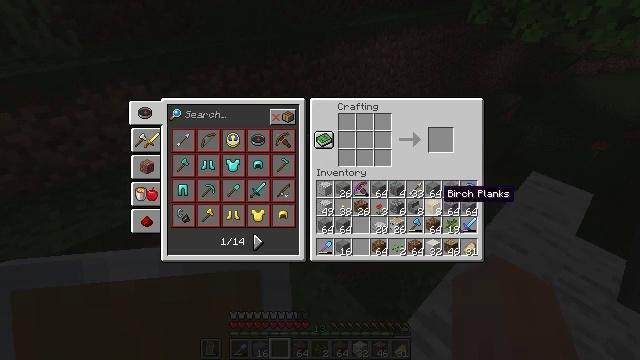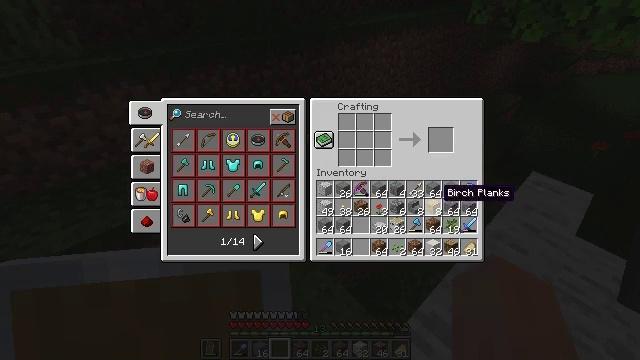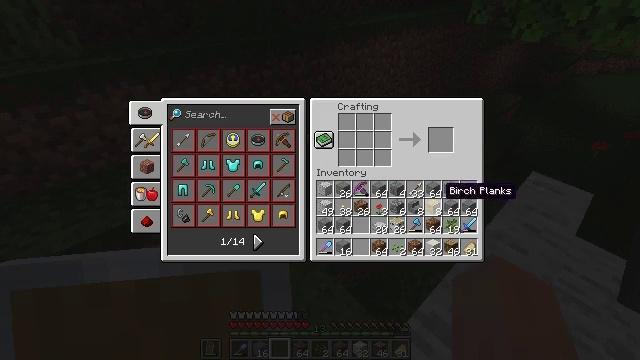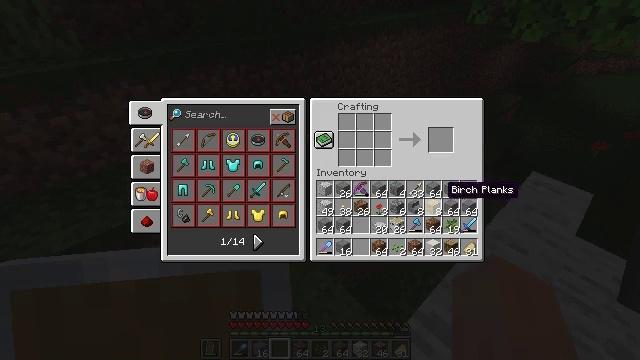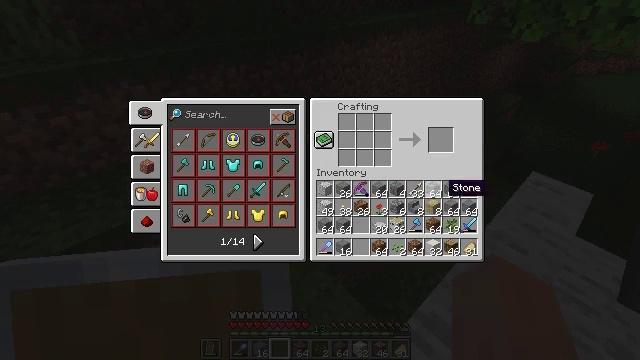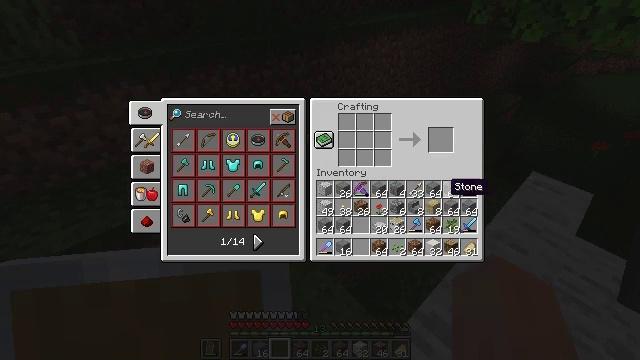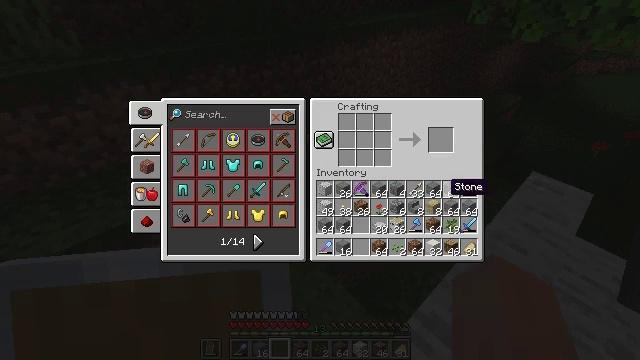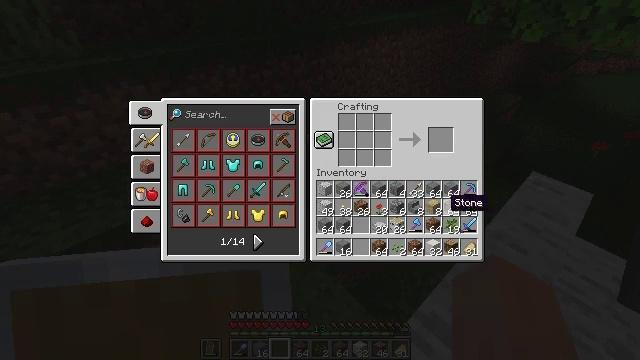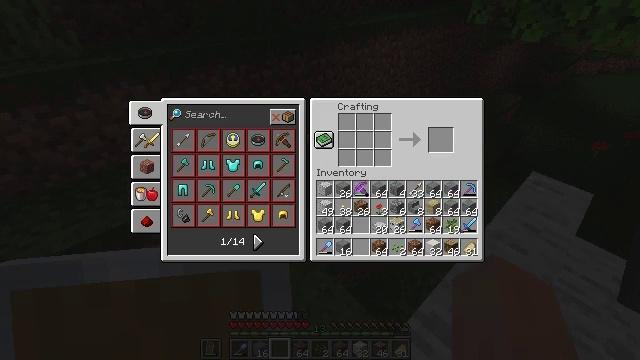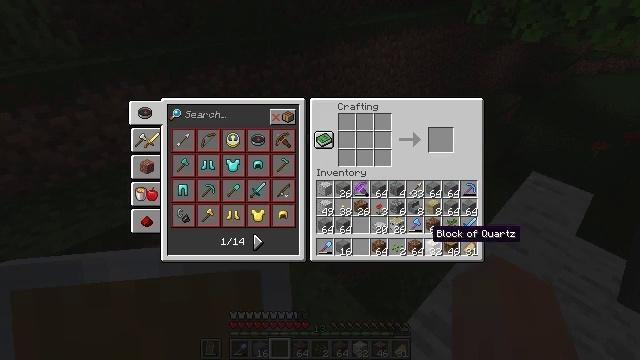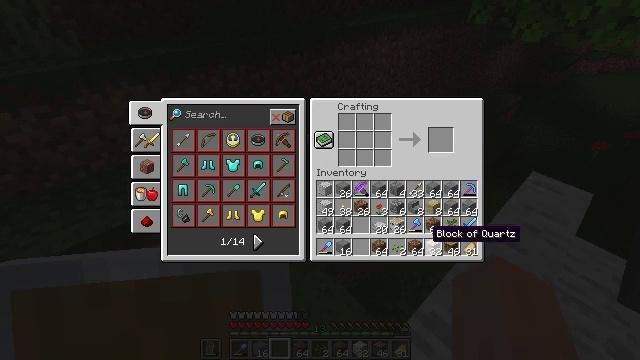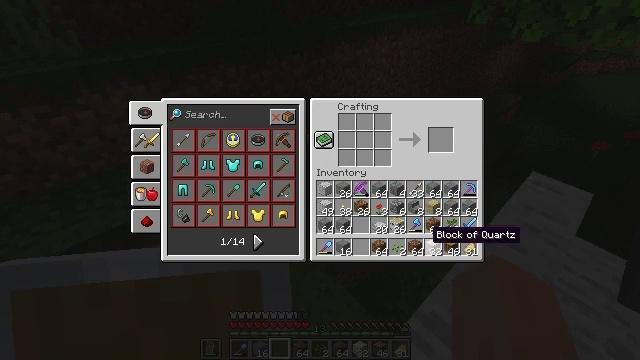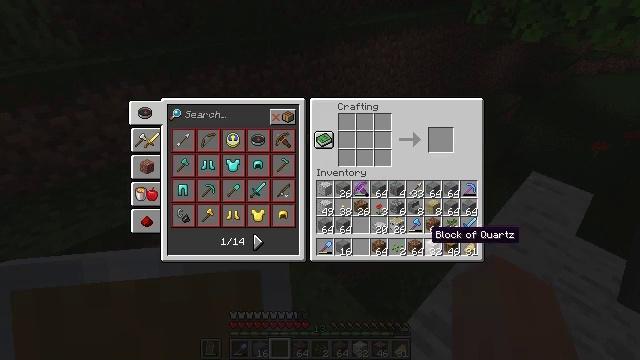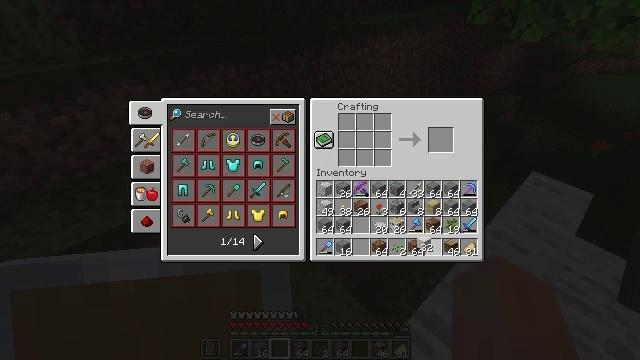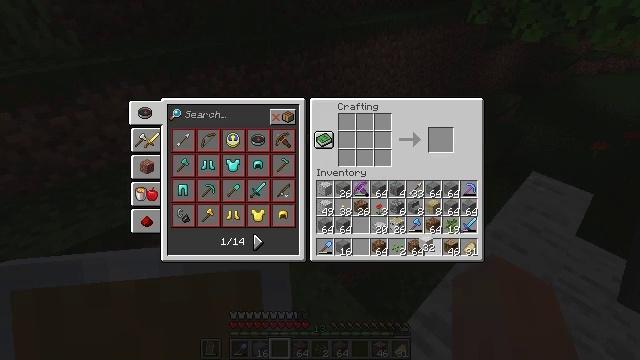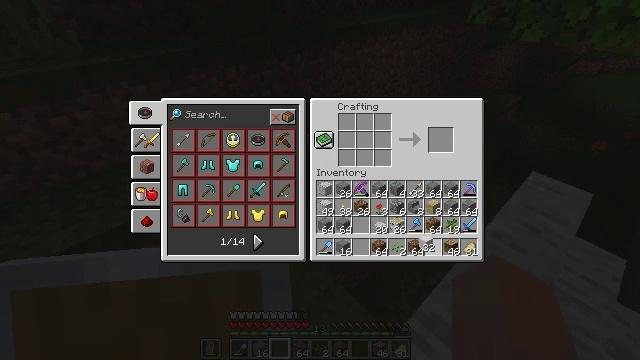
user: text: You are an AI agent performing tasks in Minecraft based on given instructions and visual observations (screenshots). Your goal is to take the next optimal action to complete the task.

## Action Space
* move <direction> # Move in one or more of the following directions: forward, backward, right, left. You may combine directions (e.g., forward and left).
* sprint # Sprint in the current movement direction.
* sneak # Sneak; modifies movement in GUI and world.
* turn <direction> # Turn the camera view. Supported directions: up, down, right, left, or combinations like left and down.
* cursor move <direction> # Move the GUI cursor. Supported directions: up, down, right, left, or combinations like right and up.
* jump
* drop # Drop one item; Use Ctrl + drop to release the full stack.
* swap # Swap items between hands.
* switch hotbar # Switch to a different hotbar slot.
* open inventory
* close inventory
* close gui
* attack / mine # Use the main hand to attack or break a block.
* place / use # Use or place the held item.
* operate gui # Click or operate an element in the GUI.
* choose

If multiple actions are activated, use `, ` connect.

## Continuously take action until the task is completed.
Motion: motion action
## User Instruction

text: Interact with the crafting table to get quartz stairs.
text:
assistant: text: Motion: no_op
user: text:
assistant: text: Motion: no_op
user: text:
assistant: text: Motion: no_op
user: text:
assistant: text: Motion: no_op
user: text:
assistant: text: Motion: no_op
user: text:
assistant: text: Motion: no_op
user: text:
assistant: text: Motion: cursor move down
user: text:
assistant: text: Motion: cursor move left and down
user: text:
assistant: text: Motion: no_op
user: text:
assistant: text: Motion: no_op
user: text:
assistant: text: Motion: no_op
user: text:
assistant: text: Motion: no_op
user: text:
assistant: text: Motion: operate gui
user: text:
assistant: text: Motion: operate gui
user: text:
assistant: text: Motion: no_op
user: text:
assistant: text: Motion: cursor move up
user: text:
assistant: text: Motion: cursor move left and up
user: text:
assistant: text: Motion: cursor move left and up
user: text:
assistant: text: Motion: no_op
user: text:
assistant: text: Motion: no_op
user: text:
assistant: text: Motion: no_op
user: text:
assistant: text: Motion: no_op
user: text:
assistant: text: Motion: cursor move up
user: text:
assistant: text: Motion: cursor move up
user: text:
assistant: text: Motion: no_op
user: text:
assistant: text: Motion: no_op
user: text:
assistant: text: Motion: no_op
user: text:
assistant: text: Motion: no_op
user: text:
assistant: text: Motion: choose
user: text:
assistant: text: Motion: choose